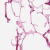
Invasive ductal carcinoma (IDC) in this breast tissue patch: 0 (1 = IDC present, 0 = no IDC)